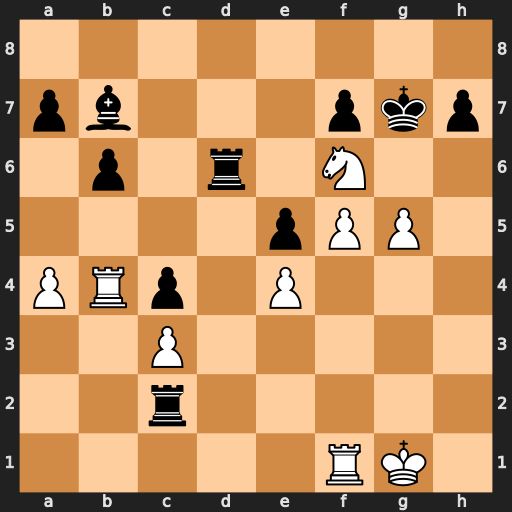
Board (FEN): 8/pb3pkp/1p1r1N2/4pPP1/PRp1P3/2P5/2r5/5RK1
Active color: w
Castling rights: -
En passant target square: -
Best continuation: Ne8+ Kg8 Nxd6